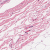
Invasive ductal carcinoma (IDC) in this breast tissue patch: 0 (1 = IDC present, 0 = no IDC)